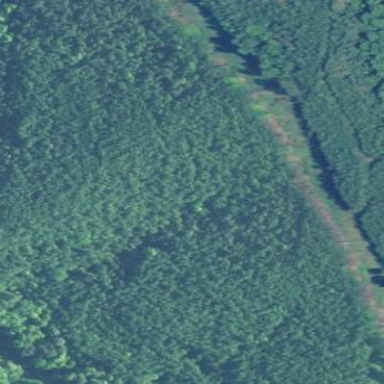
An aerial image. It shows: Woodland with evergreen needle-leaved trees.